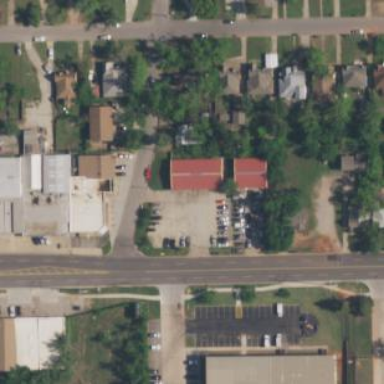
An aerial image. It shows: Commercial area containing car repair shop.